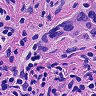
Metastatic tissue present: yes